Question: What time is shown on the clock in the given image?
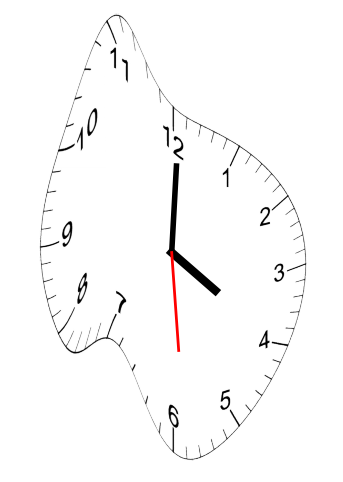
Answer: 04:00:29